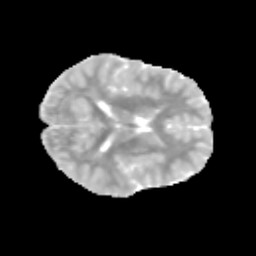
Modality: MD
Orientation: axial
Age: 12
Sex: male
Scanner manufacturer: siemens
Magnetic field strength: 3 T
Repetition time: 3.8 s
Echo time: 0.07 s